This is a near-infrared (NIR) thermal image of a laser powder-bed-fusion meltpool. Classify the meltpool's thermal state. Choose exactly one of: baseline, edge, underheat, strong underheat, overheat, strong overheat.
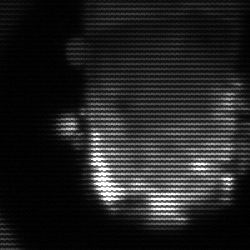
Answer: baseline